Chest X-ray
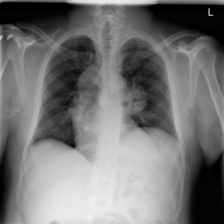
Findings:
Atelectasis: negative
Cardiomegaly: negative
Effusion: negative
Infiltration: negative
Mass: negative
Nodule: negative
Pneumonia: negative
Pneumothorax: negative
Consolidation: negative
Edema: negative
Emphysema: negative
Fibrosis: negative
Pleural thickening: negative
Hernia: negative